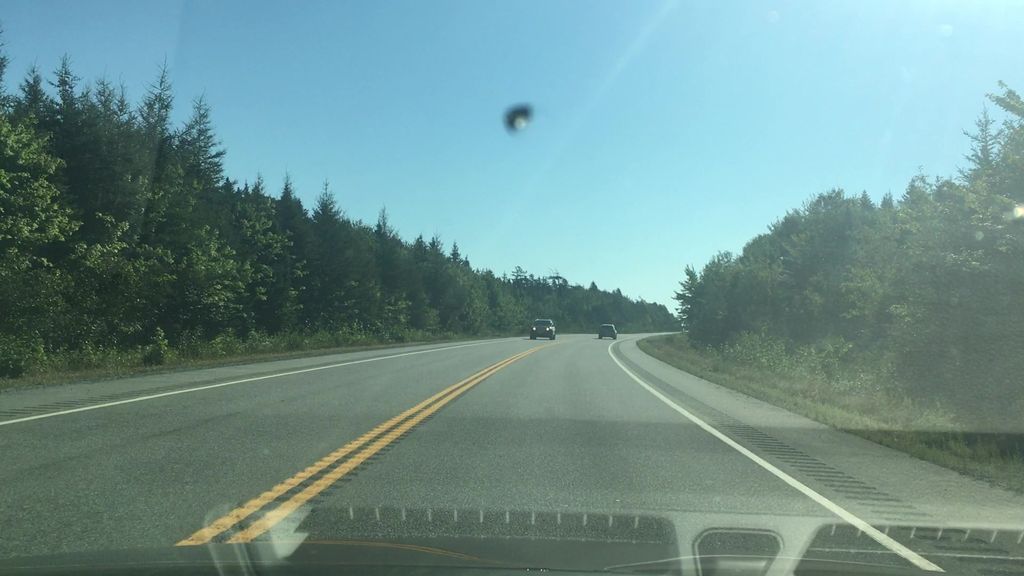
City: halifax